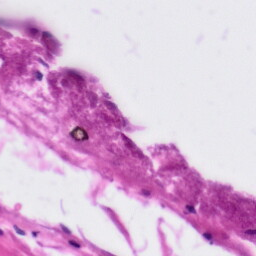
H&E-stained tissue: Tonsil